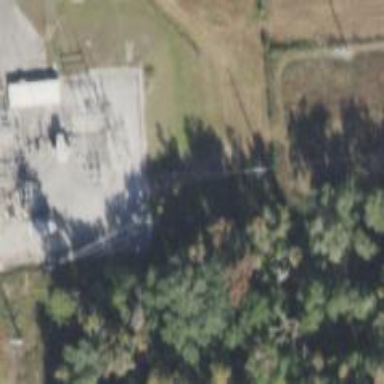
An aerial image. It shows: Distribution-level outdoor power substation surrounded by chain link fence.